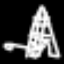
Label: The Eiffel Tower